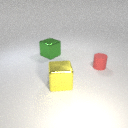
large yellow metal cube in front of large green metal cube